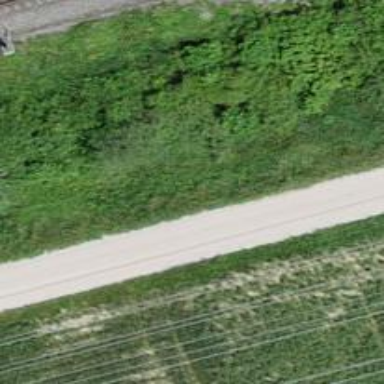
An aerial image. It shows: Unpaved track with grade2 tracktype.